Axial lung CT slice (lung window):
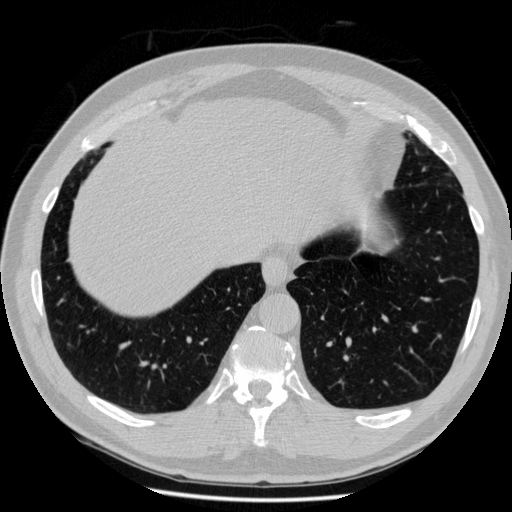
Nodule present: no